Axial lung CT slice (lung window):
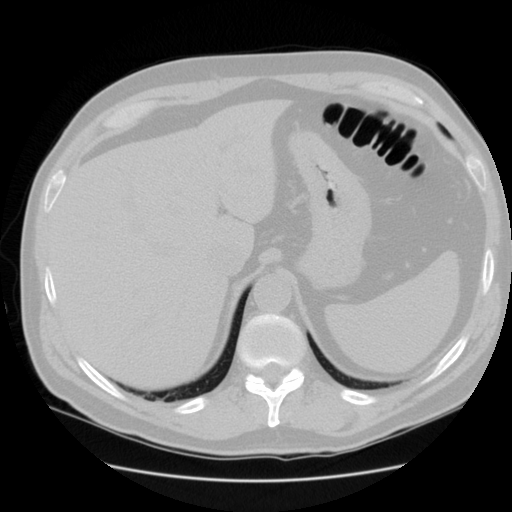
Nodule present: no